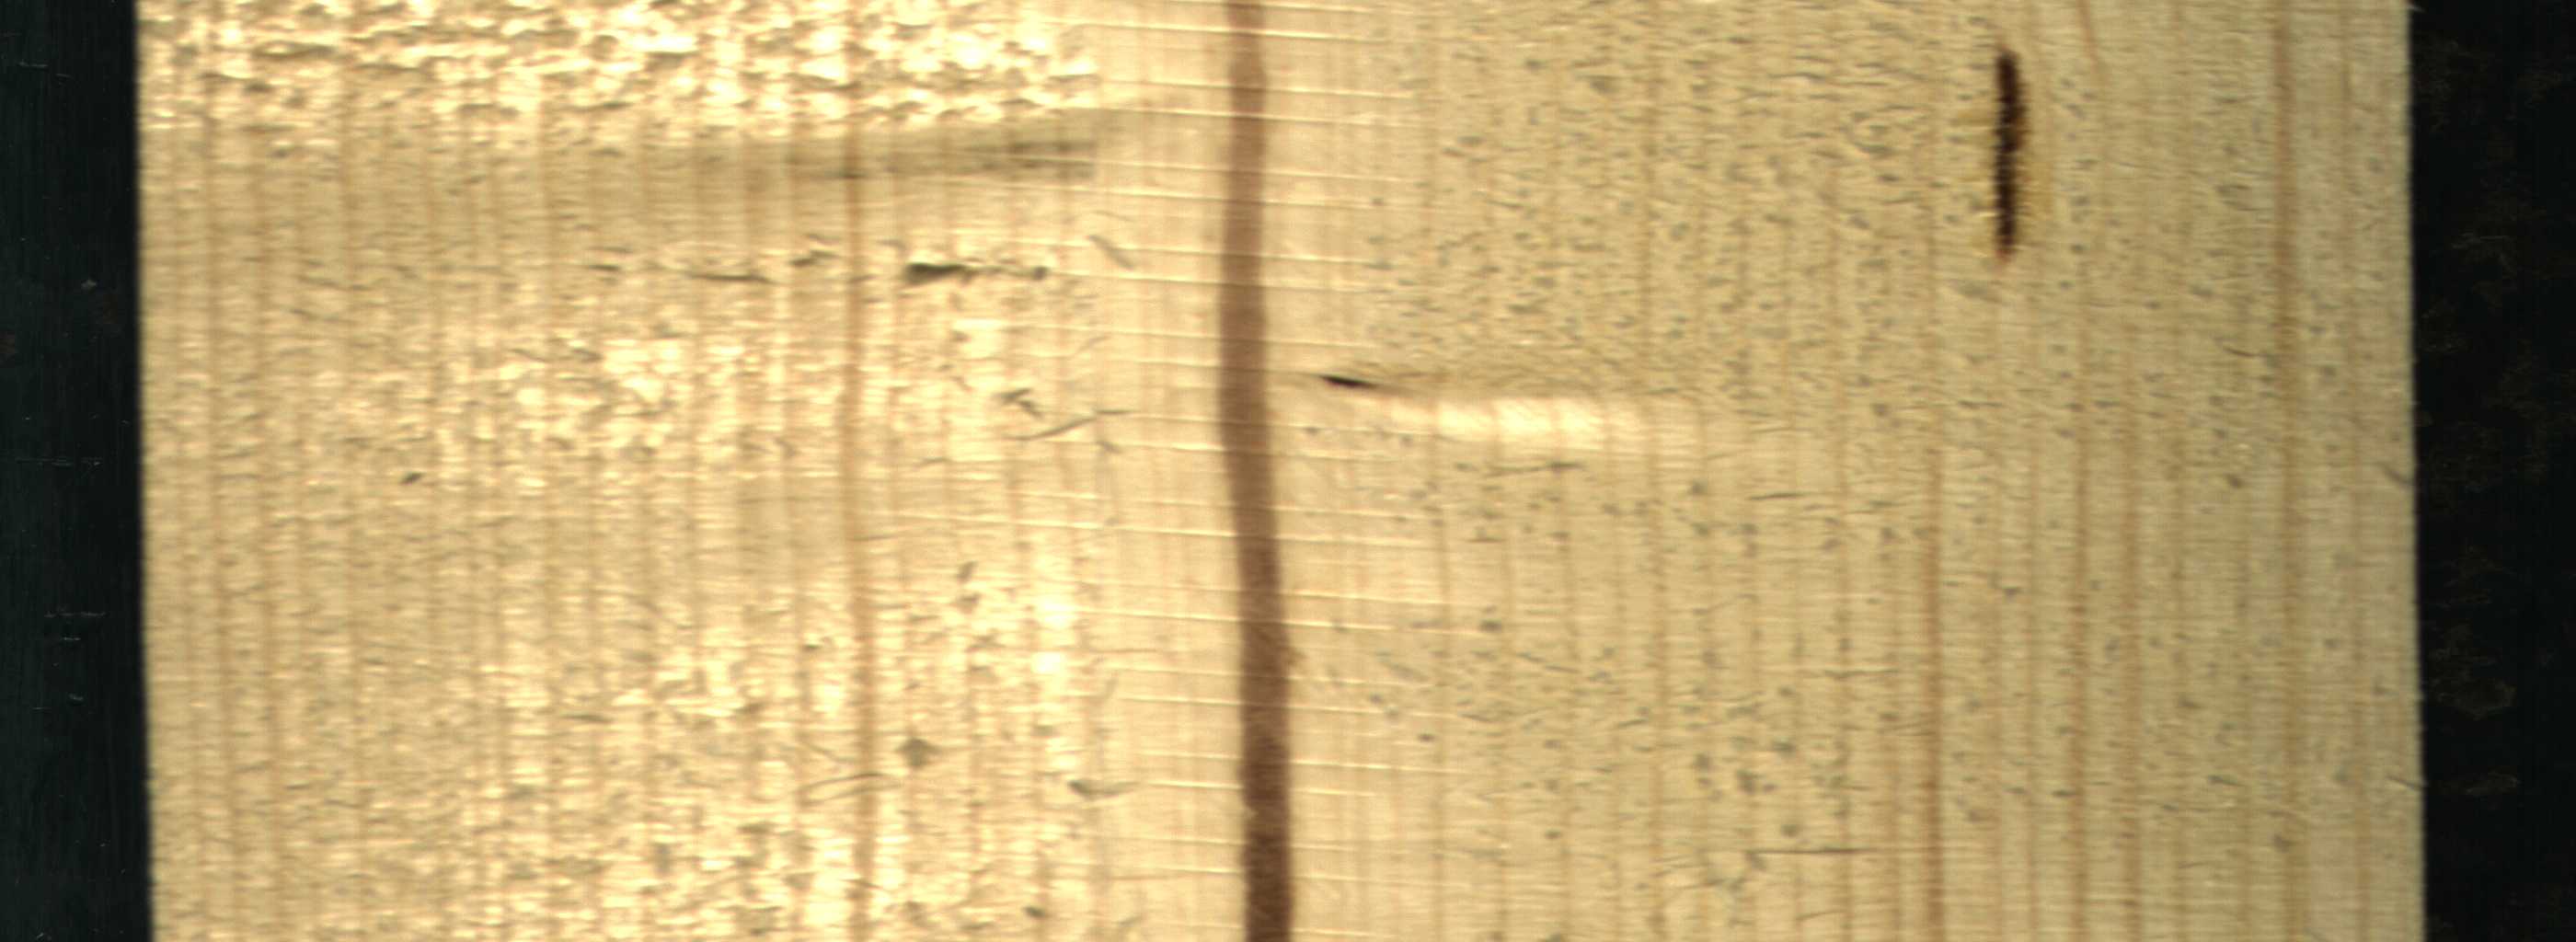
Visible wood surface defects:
Marrow
resin